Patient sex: M
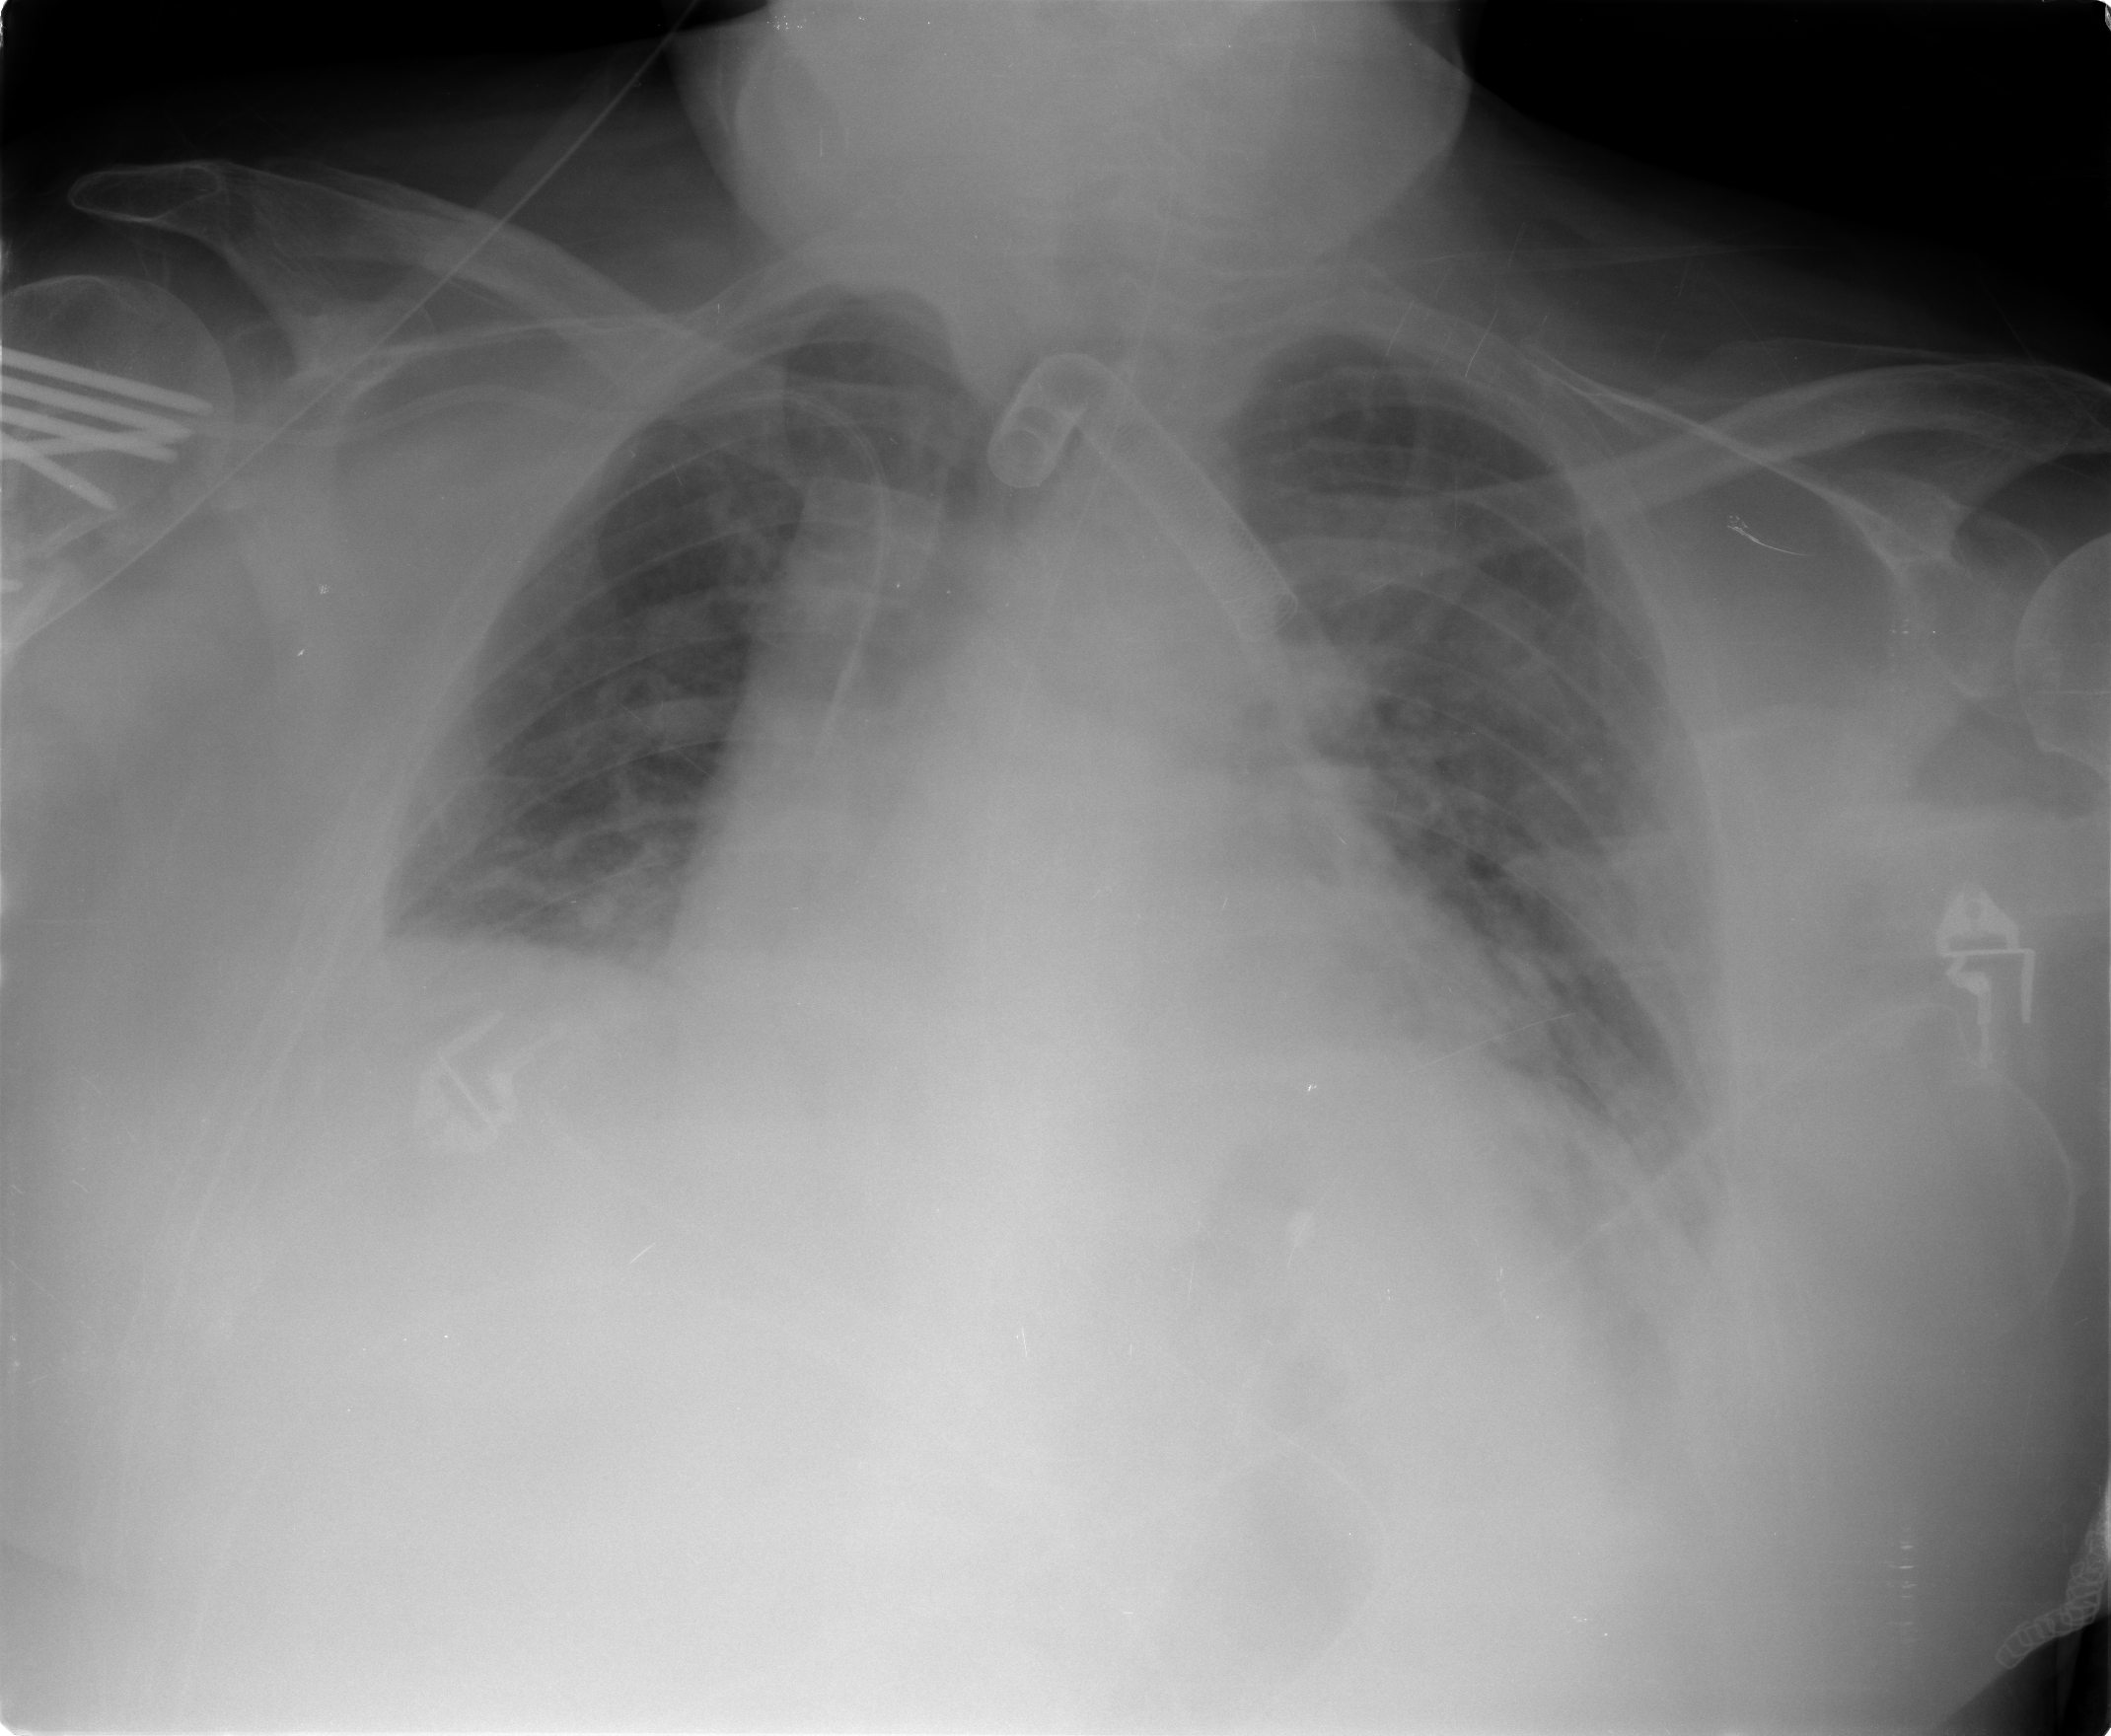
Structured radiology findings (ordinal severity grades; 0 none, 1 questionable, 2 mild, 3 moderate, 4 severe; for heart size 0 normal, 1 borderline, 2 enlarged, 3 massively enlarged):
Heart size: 2
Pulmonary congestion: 2
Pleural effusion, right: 2
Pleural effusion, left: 2
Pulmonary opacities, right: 1
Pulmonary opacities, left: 2
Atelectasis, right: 2
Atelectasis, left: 2